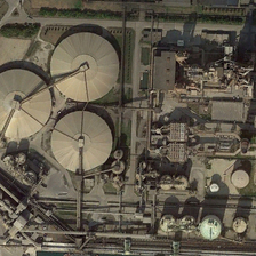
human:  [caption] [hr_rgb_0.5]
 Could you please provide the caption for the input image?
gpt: Three yellow tanks are linked together.

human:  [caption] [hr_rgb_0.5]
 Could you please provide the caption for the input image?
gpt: The three yellow jars are connected together.

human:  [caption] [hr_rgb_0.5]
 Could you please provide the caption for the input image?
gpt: The three yellow reservoirs are connected to each other.

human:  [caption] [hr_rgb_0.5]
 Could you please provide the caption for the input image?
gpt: Three yellow oil tanks are connected.

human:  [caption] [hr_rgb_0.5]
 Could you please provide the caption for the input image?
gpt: The three yellow containers are connected to each other.